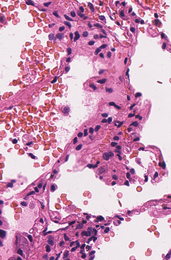
Tumor epithelial tissue: no
Tumor-associated stroma tissue: no
Normal tissue: yes